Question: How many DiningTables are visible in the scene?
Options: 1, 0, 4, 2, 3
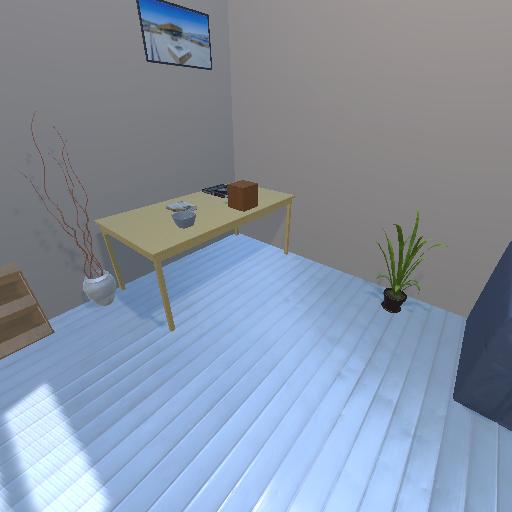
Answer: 1